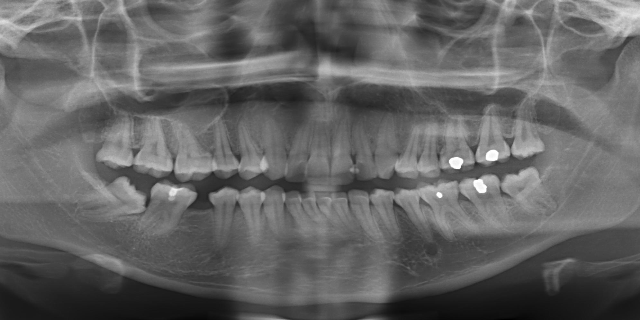
adult